Field crop: maize
Growth stage: 2
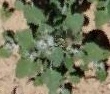
Species: chenopodium